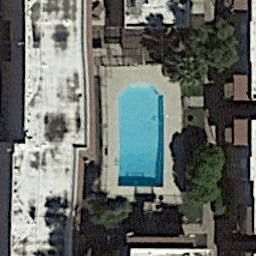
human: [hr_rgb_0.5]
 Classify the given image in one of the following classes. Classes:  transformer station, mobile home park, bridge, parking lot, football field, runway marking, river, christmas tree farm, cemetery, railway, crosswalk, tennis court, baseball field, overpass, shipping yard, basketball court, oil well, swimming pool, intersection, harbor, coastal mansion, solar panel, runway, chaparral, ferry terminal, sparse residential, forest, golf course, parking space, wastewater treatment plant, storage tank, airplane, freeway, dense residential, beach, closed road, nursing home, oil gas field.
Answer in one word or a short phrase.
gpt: swimming pool